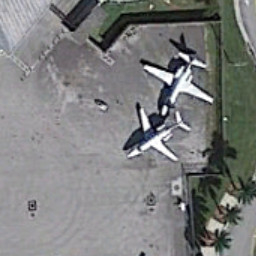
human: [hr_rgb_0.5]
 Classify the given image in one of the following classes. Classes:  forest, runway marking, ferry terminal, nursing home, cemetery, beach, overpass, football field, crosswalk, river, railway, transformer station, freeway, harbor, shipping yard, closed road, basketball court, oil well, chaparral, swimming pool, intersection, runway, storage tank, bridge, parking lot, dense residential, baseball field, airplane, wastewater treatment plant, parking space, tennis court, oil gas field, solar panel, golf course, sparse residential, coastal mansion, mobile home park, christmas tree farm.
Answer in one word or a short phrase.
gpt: airplane